Question: What service is it?
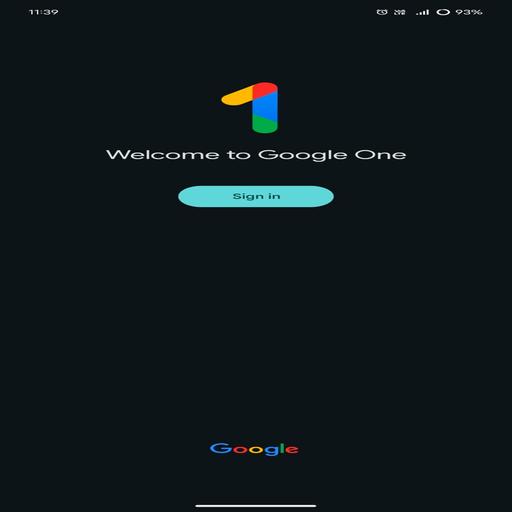
Answer: Google One.